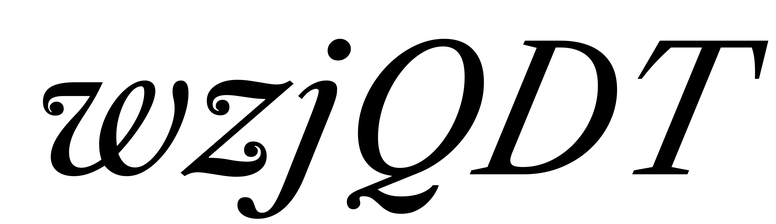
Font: LibreCaslonText-Italic_Italic